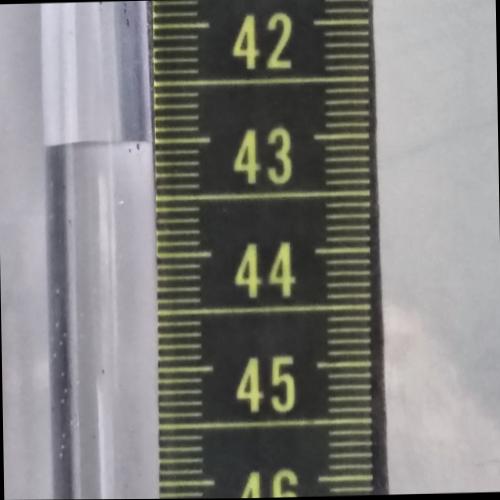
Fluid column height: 43.0 cm